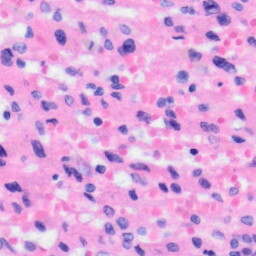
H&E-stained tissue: Liver